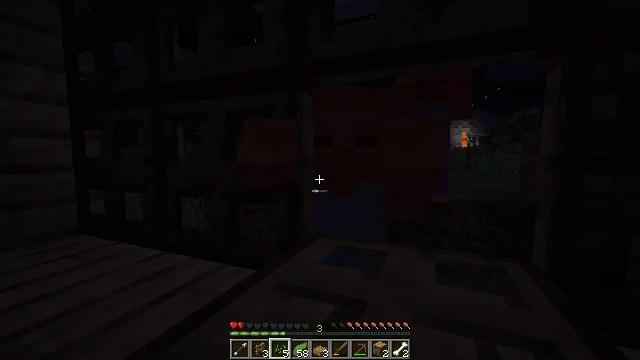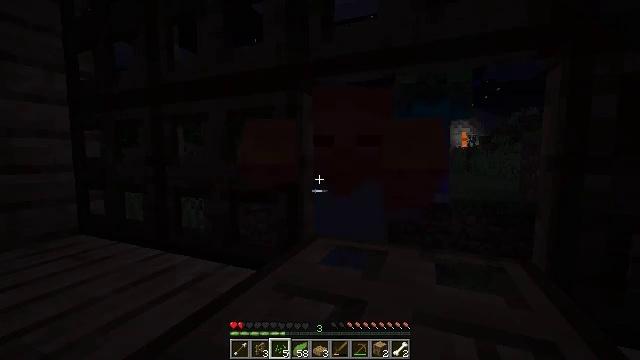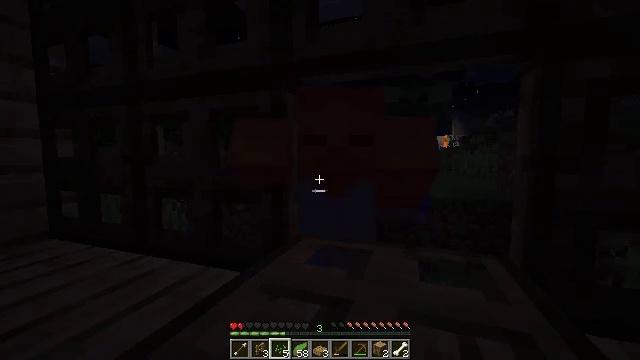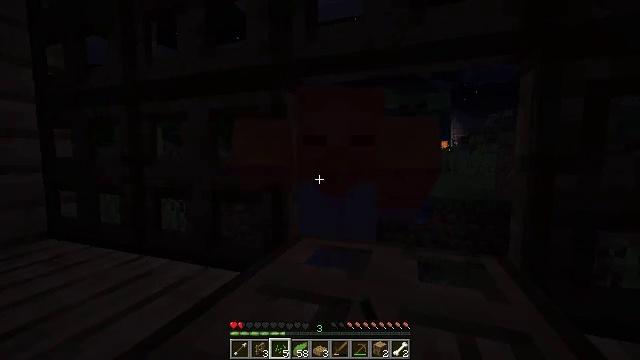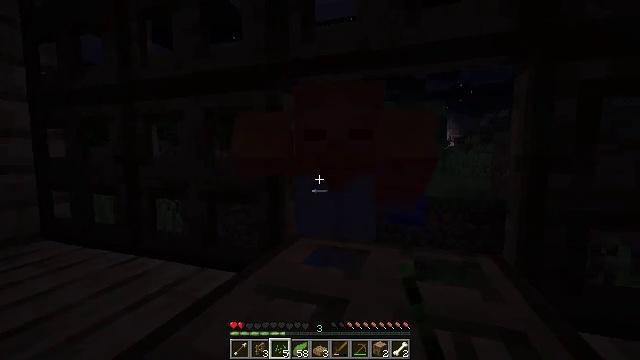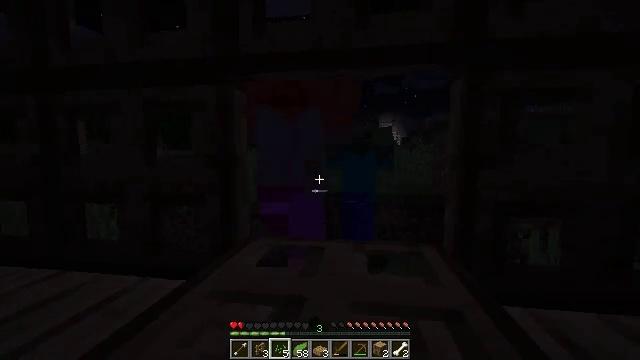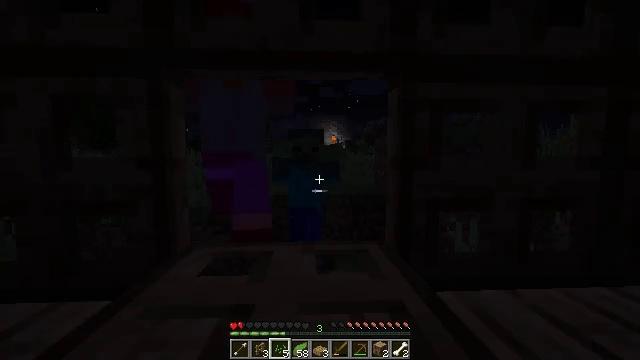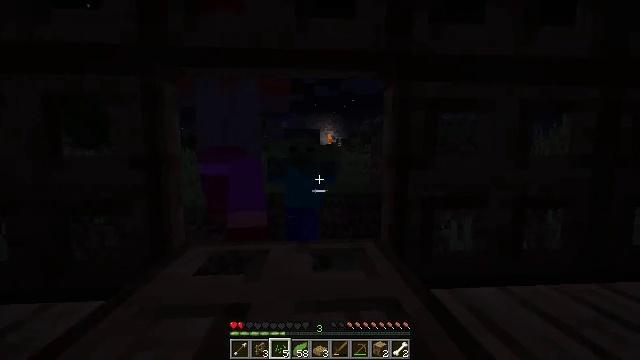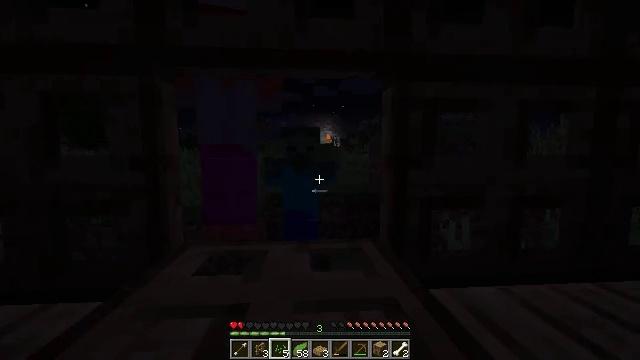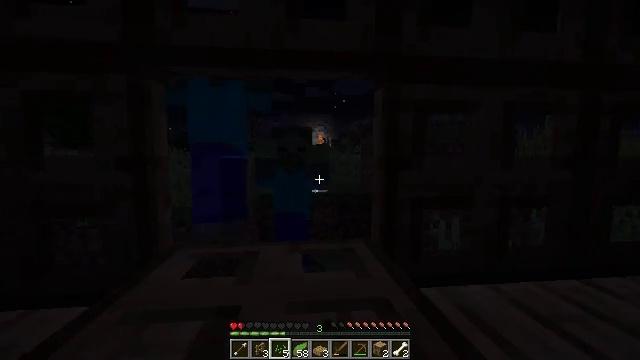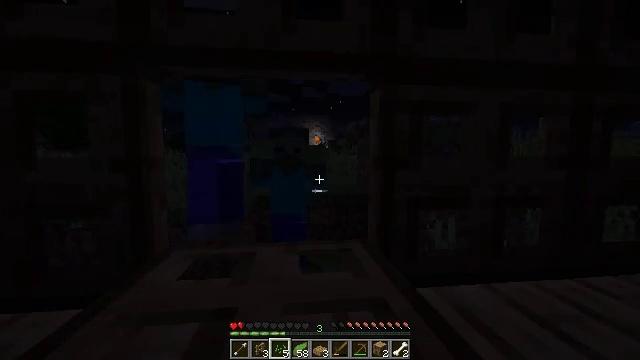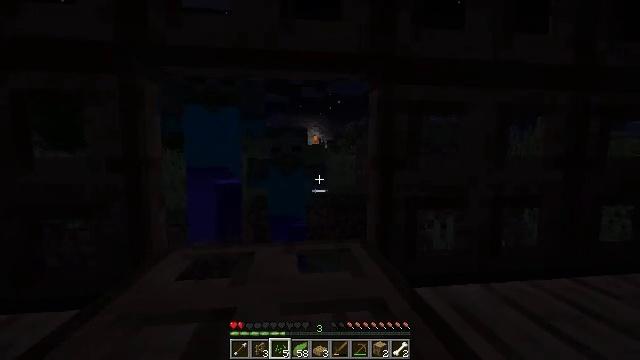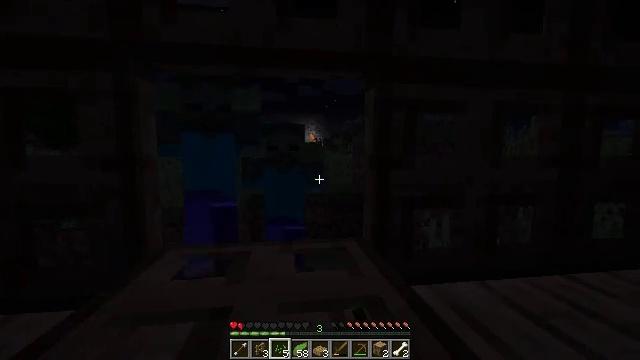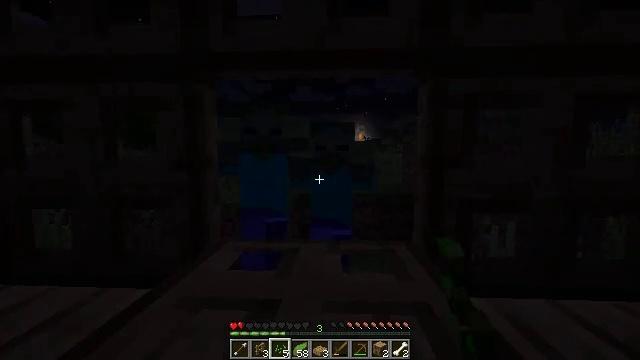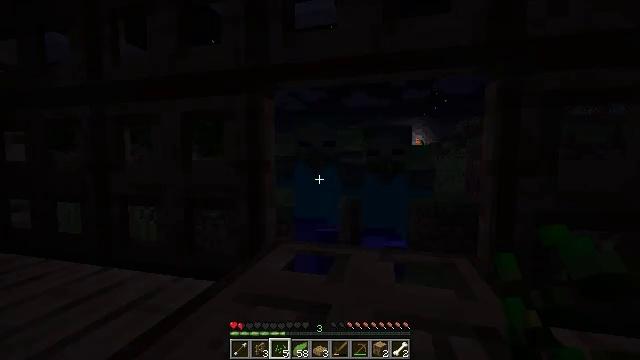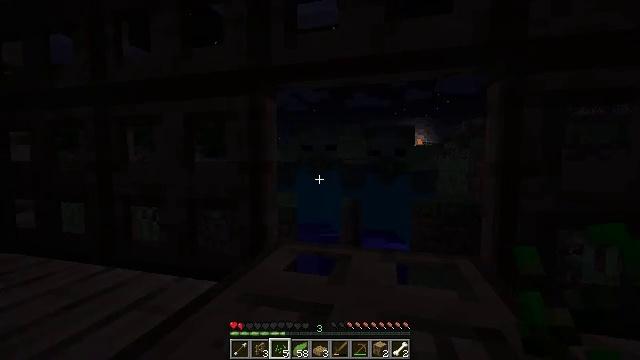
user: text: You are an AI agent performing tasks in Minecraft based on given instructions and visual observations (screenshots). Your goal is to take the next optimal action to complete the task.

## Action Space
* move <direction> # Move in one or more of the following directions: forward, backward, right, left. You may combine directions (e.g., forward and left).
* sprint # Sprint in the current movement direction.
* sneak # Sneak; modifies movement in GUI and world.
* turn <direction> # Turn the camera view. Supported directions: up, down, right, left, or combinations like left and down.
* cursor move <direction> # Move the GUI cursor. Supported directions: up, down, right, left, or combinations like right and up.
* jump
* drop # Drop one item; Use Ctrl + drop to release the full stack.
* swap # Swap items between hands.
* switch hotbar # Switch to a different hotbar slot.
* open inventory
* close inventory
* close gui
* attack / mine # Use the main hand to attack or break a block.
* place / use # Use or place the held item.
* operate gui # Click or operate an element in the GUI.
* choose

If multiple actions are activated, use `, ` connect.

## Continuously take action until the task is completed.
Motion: motion action
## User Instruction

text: Combat enemy.
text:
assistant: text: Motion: attack / mine
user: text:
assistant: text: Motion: turn right, attack / mine
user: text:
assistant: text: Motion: no_op
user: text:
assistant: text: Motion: attack / mine
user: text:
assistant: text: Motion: turn right, attack / mine
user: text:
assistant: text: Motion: turn right, attack / mine
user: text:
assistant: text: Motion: no_op
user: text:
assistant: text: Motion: attack / mine
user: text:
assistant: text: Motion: turn right, attack / mine
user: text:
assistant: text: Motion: attack / mine
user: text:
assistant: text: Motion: attack / mine
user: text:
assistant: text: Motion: attack / mine
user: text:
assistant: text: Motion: turn left, attack / mine
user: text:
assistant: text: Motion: turn left and up, attack / mine
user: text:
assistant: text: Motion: no_op
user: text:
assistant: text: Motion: attack / mine
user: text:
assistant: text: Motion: attack / mine
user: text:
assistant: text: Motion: attack / mine
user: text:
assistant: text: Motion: no_op
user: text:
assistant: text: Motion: attack / mine
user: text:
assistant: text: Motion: attack / mine
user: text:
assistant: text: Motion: attack / mine
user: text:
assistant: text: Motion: turn right and down, attack / mine
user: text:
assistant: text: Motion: turn right and down, attack / mine
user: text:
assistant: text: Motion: attack / mine
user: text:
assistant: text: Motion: attack / mine
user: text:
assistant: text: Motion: attack / mine
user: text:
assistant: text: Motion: no_op
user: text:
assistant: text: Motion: attack / mine
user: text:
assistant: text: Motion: attack / mine